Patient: sex M, age 45
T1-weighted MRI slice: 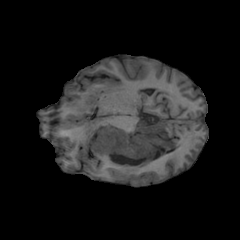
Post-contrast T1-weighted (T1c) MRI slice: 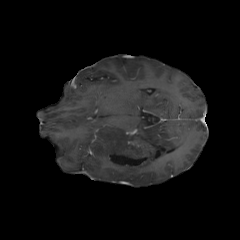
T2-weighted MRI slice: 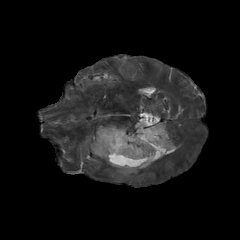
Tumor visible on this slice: yes
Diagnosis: Astrocytoma, IDH-mutant
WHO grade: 2